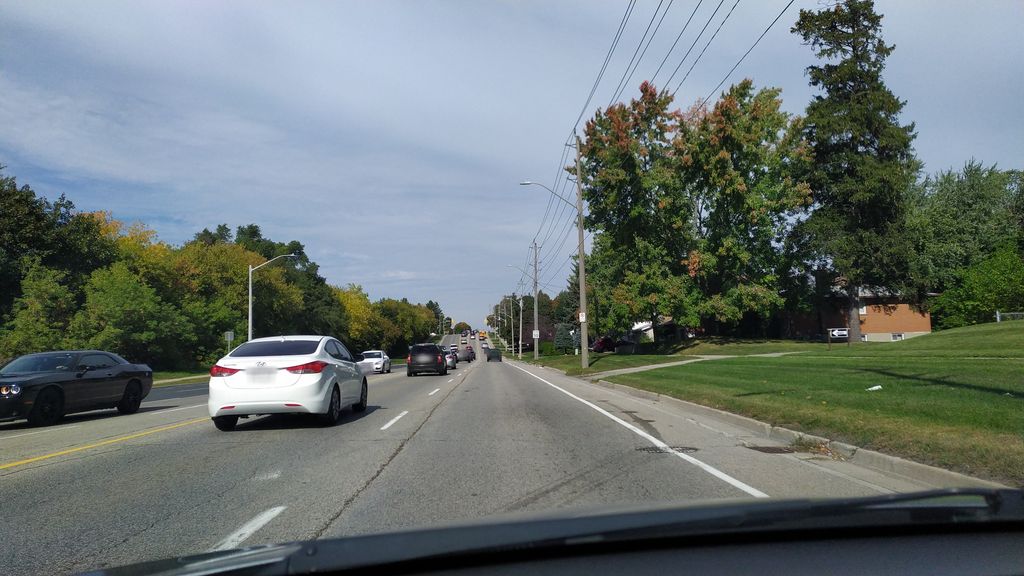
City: kitchener-waterloo